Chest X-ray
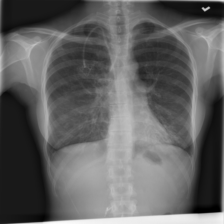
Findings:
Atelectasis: negative
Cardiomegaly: negative
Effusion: negative
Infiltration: negative
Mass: negative
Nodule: negative
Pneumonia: negative
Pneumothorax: negative
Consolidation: negative
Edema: negative
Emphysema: negative
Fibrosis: negative
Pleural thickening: negative
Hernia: negative